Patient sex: M
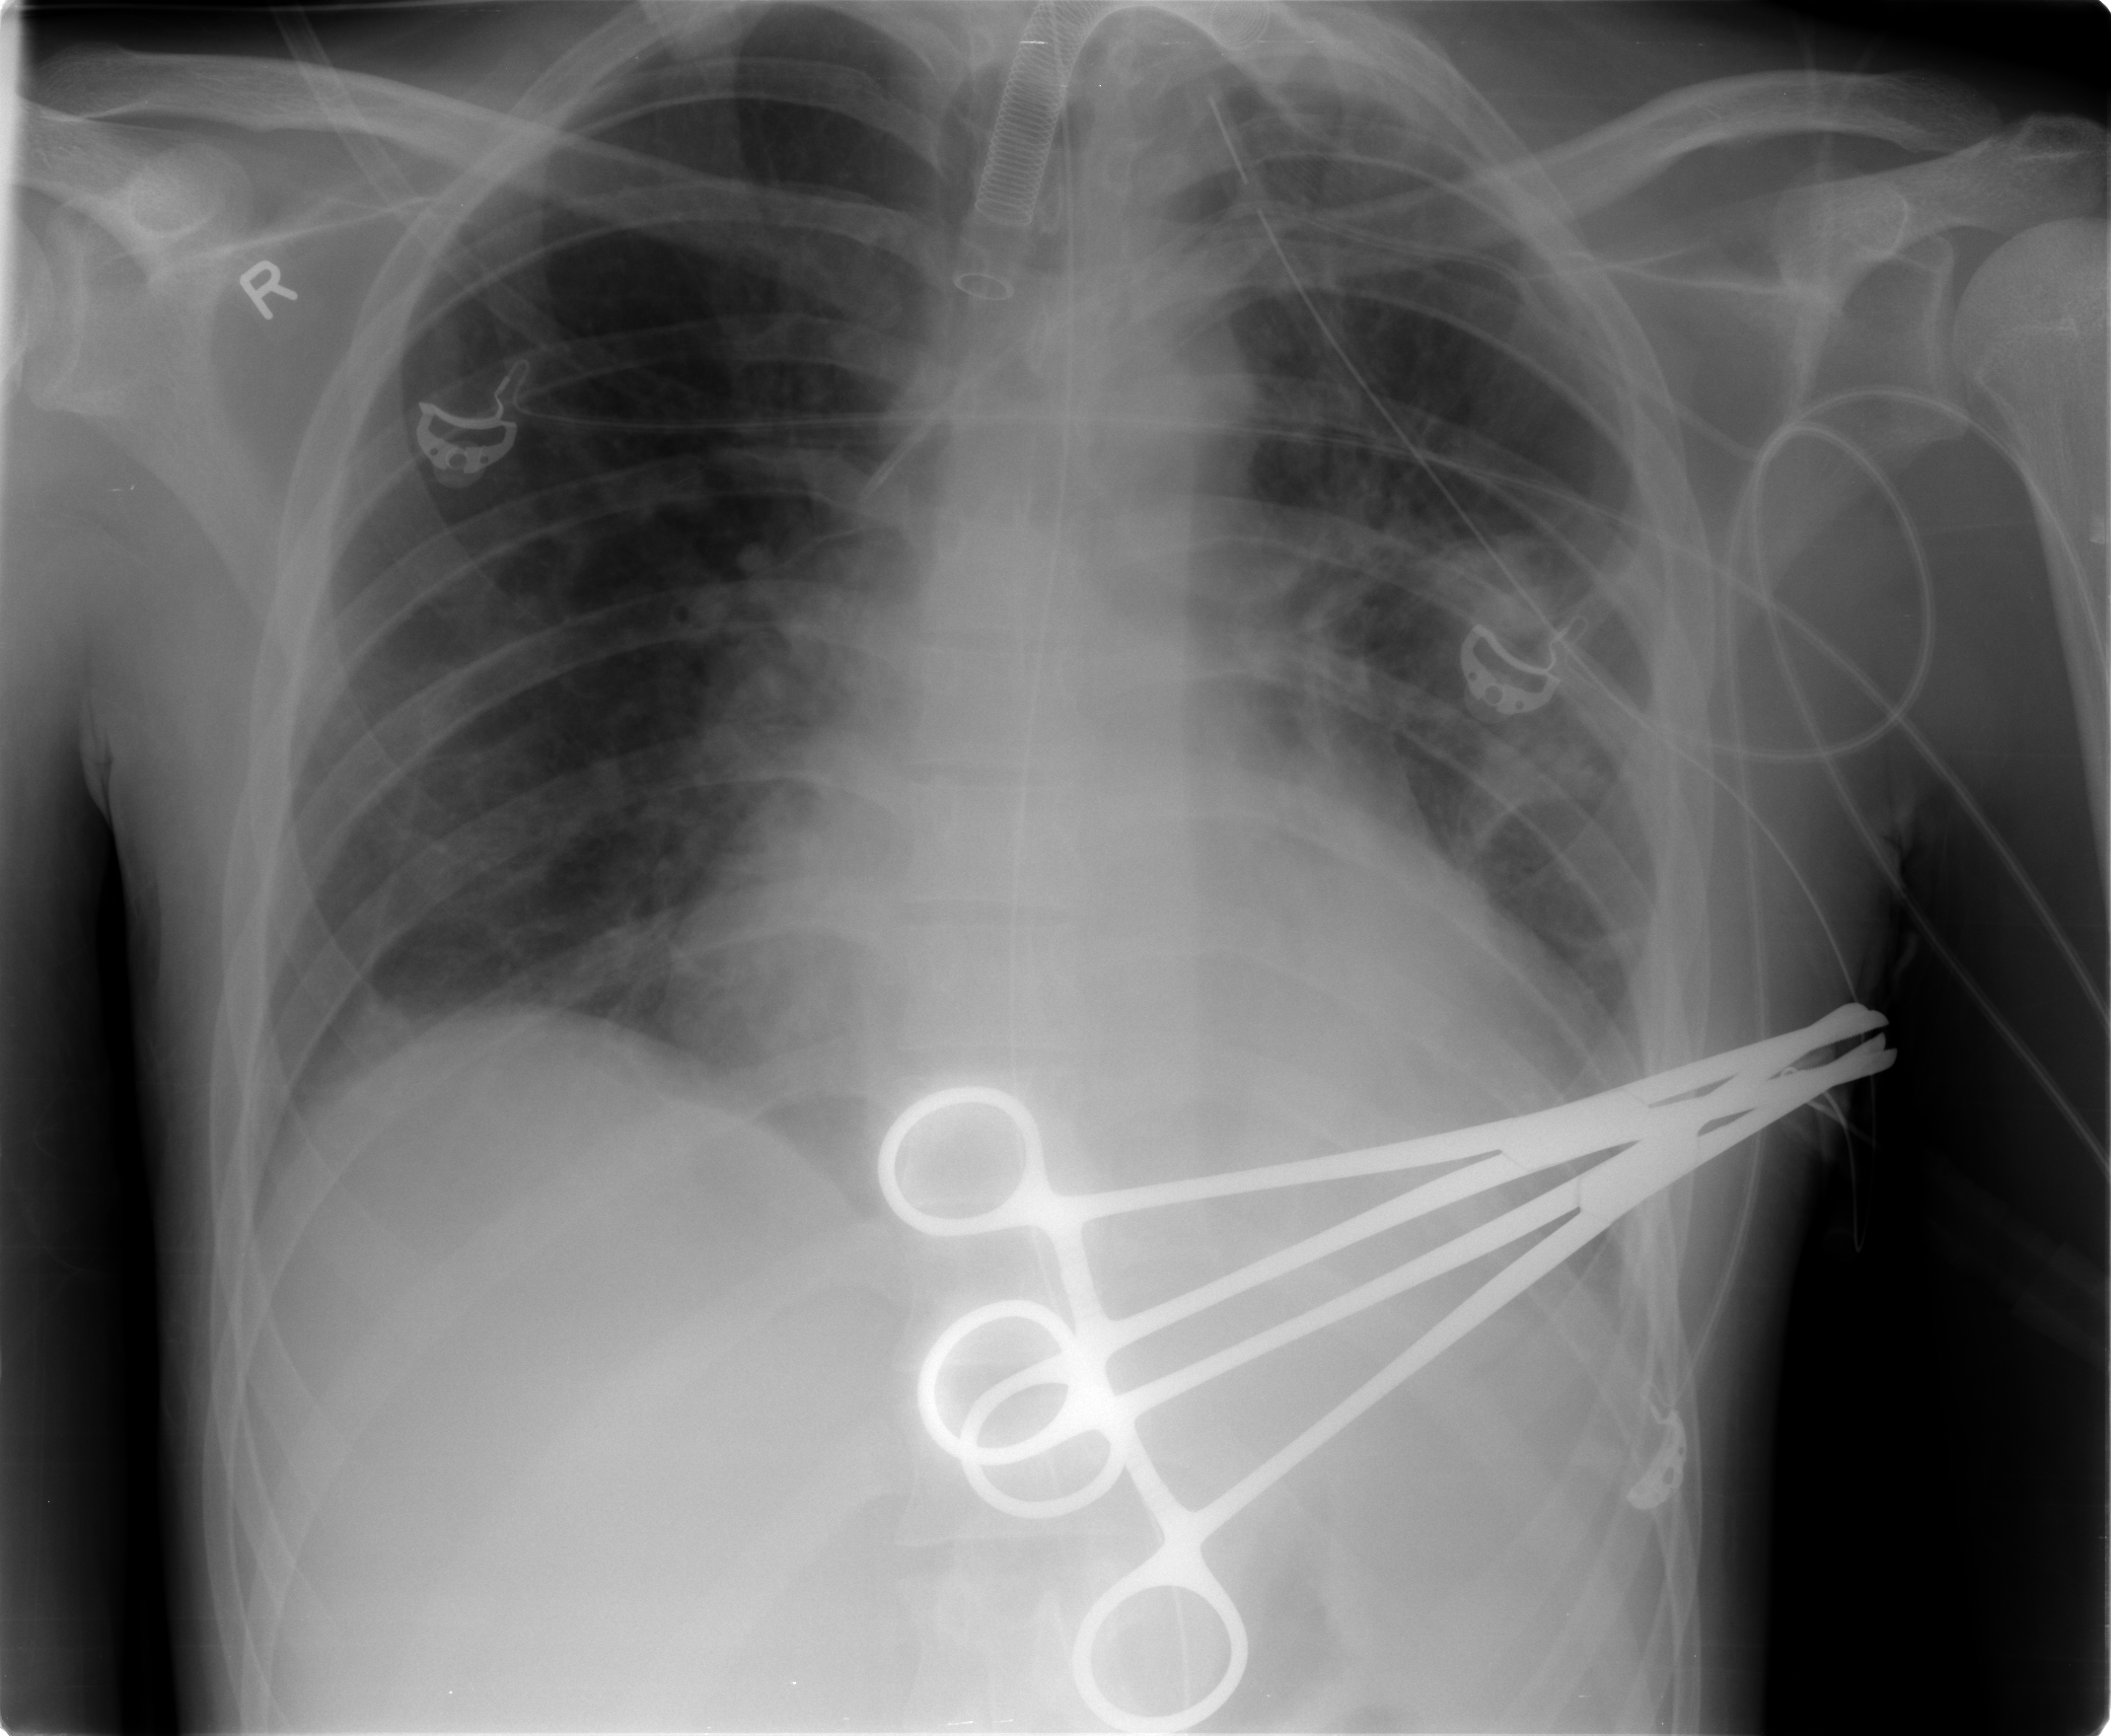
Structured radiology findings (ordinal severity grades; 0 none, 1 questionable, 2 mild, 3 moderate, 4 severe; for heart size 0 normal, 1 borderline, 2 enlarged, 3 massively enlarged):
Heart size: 2
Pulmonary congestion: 0
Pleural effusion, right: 0
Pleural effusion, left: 2
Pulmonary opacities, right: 0
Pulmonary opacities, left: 2
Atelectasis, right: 0
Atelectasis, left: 2